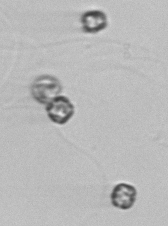
Label: Thalassiosira_sp_aff_mala